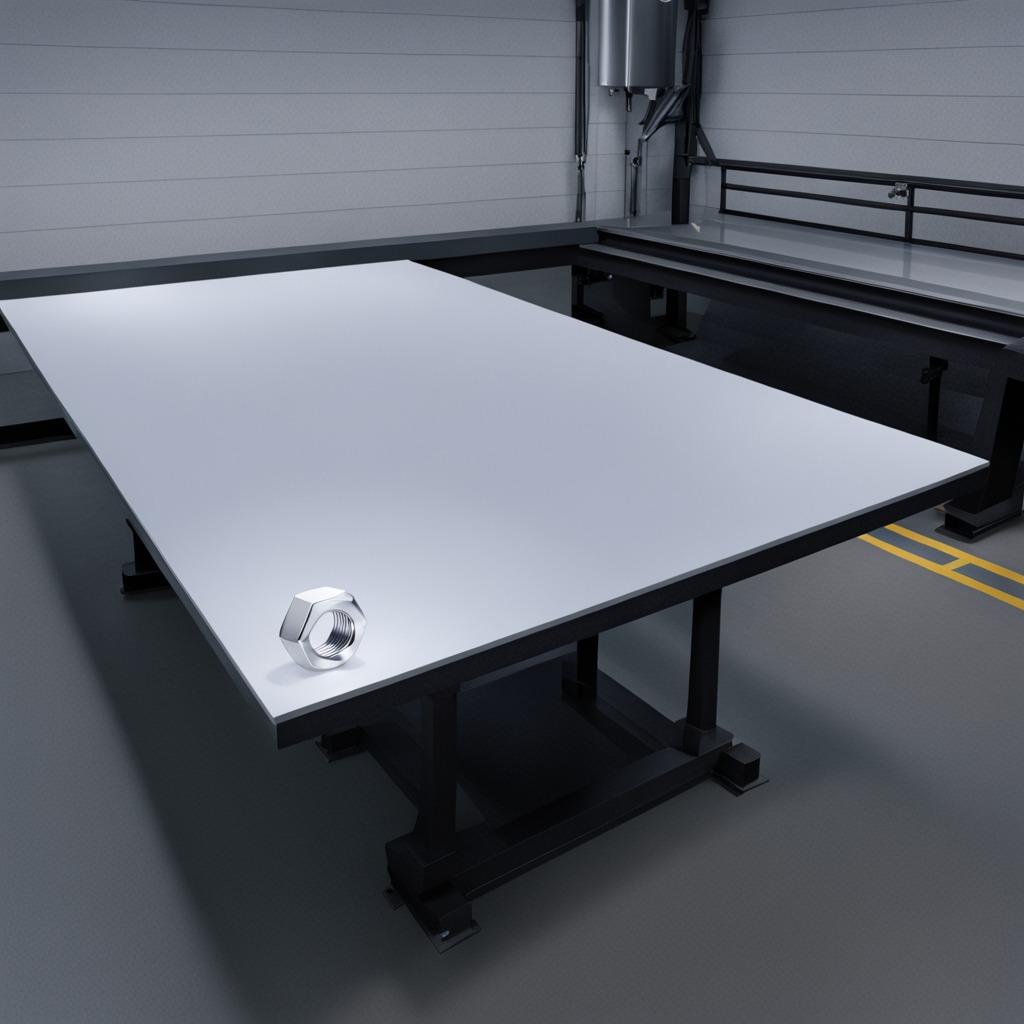
A metal nut is lying on the tabletop.